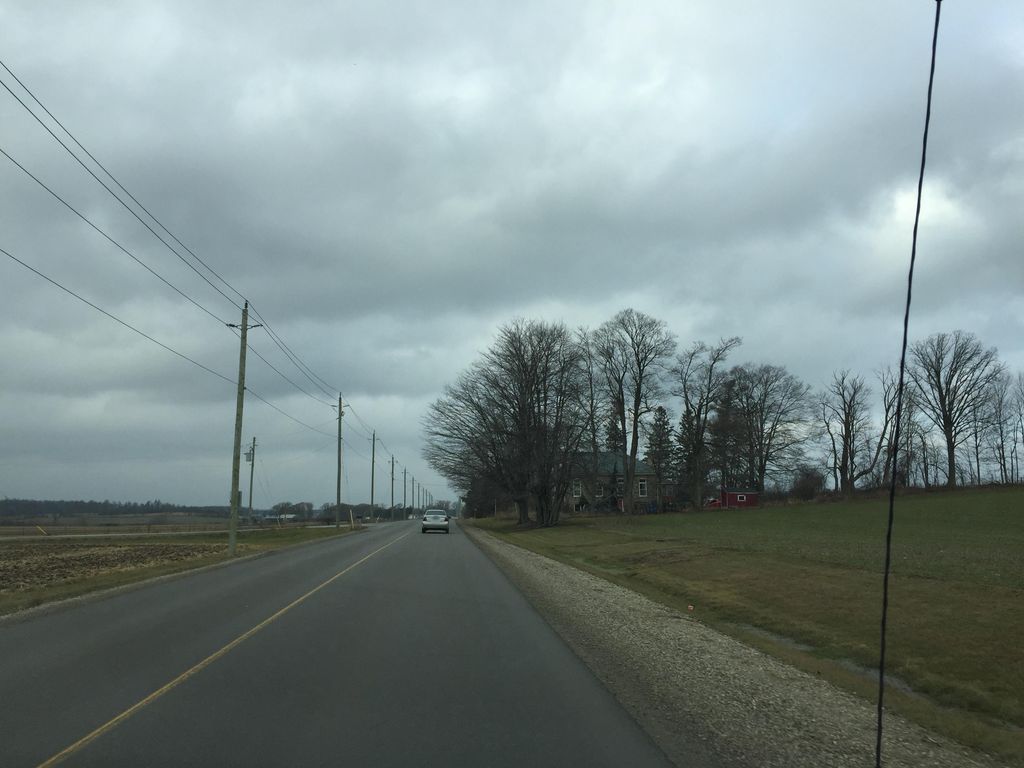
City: kitchener-waterloo